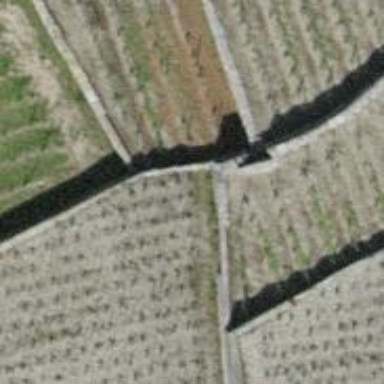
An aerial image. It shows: Retaining wall.